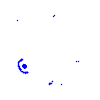
Particle: pion